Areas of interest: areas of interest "Library"
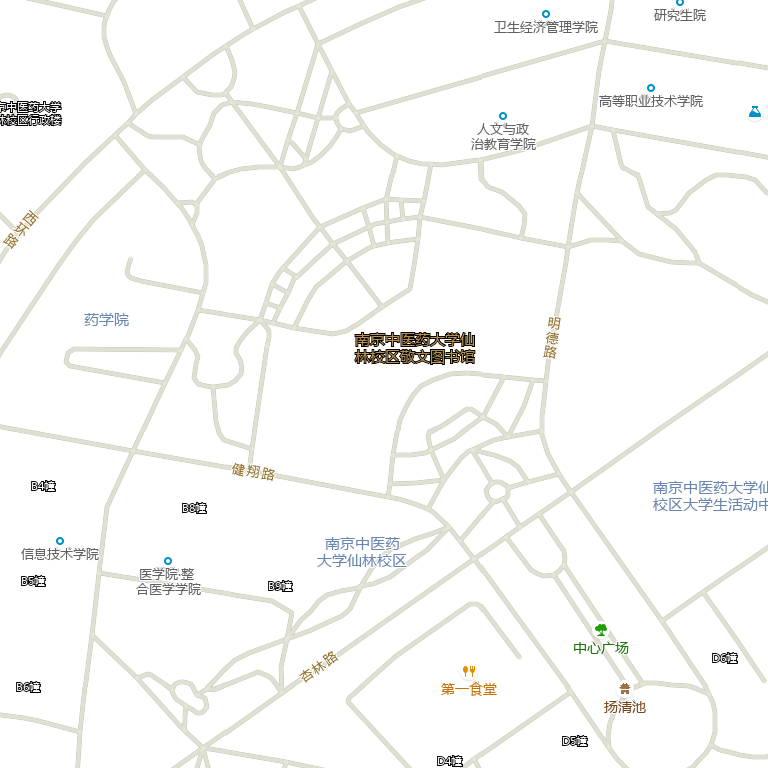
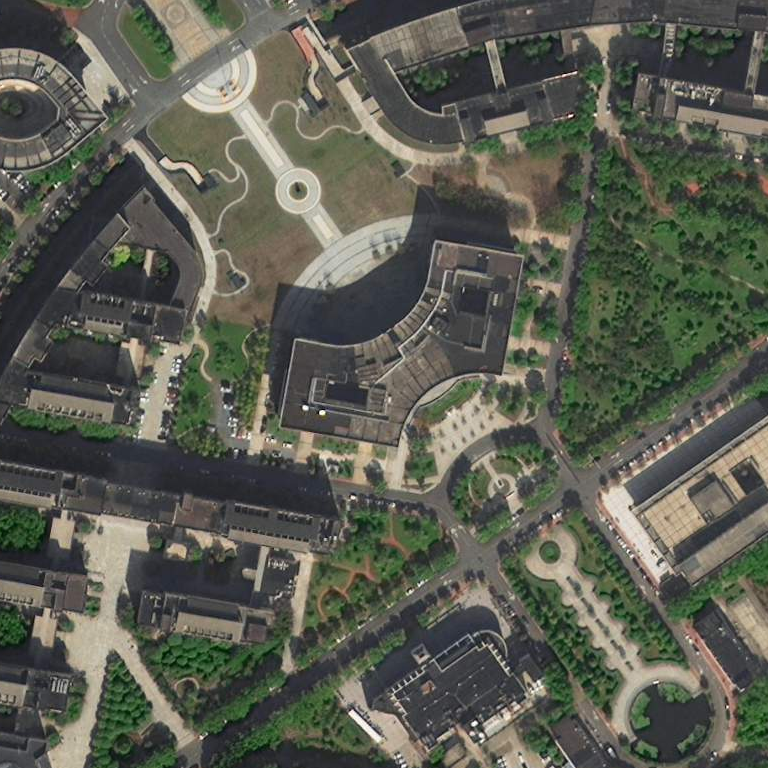